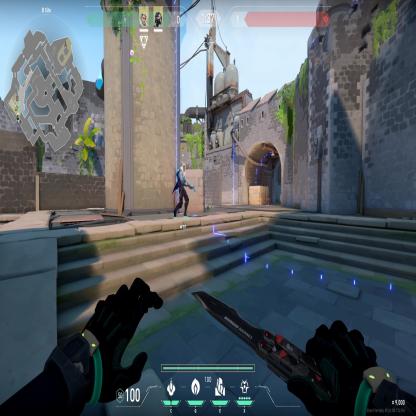
Label: teammate